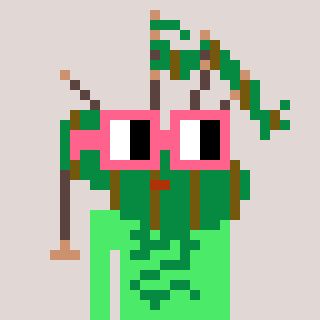
a pixel art character with square pink glasses, a bagpipe-shaped head and a teal-colored body on a warm background